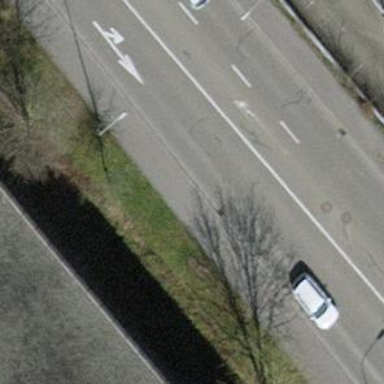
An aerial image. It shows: Tertiary road with asphalt surface. There is cycle lane on the left side.